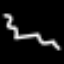
Label: squiggle